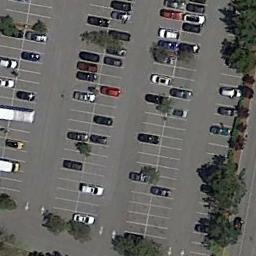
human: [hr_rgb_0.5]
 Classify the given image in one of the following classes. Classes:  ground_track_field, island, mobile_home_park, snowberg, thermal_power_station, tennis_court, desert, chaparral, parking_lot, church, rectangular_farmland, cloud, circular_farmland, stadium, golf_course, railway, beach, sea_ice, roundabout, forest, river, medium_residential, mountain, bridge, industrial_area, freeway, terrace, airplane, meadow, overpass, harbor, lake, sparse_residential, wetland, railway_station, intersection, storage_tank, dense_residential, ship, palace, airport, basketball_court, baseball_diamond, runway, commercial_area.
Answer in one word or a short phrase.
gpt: parking_lot